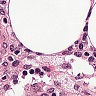
Metastatic tissue present: no